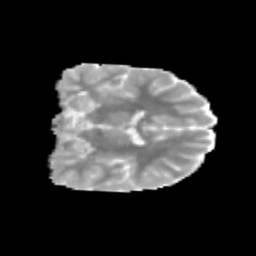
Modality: MD
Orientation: coronal
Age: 11
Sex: male
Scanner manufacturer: siemens
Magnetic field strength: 3 T
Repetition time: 3.8 s
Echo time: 0.07 s